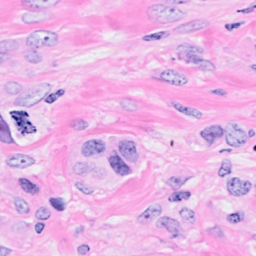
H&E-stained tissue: Breast